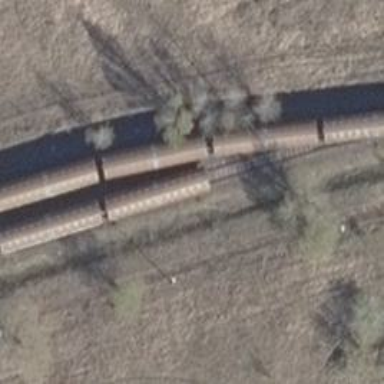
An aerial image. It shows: Rail spur service.